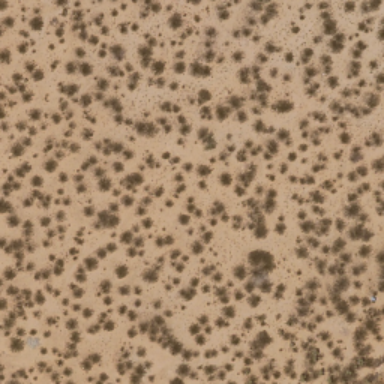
This is a chaparral .